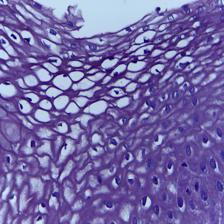
Diagnosis: OSCC